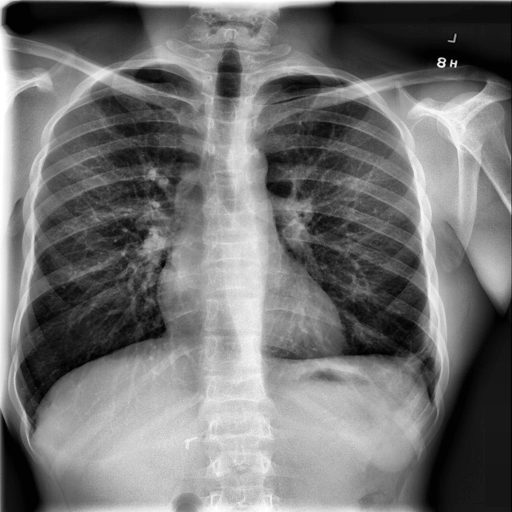
Finding: NORMAL